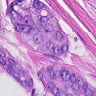
Metastatic tissue present: yes